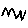
Label: zigzag